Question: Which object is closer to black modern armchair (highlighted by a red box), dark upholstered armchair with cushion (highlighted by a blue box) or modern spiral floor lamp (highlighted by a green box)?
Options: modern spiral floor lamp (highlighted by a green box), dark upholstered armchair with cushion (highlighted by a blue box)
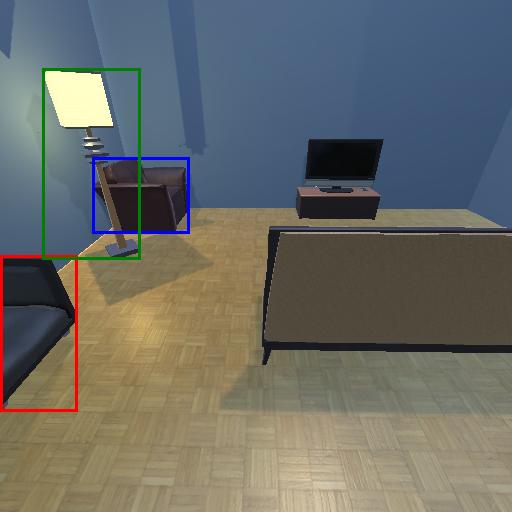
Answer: modern spiral floor lamp (highlighted by a green box)